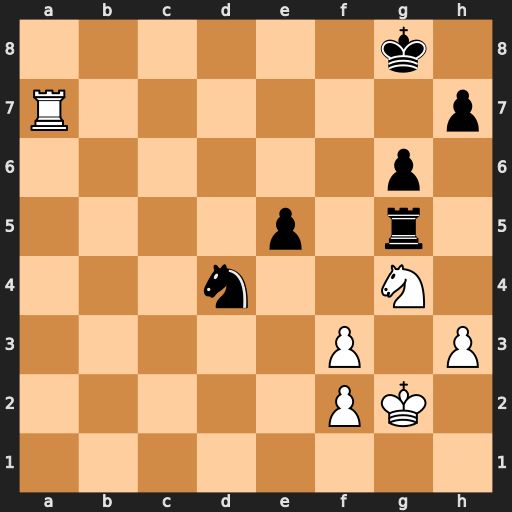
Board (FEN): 6k1/R6p/6p1/4p1r1/3n2N1/5P1P/5PK1/8
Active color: w
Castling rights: -
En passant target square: -
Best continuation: h4 Rf5 Nh6+